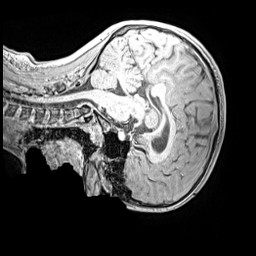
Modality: MP2RAGE
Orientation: sagittal
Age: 12
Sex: female
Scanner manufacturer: siemens
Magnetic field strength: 3 T
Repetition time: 4 s
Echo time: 0.00299 s